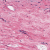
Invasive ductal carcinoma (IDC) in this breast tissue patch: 0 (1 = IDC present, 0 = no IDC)